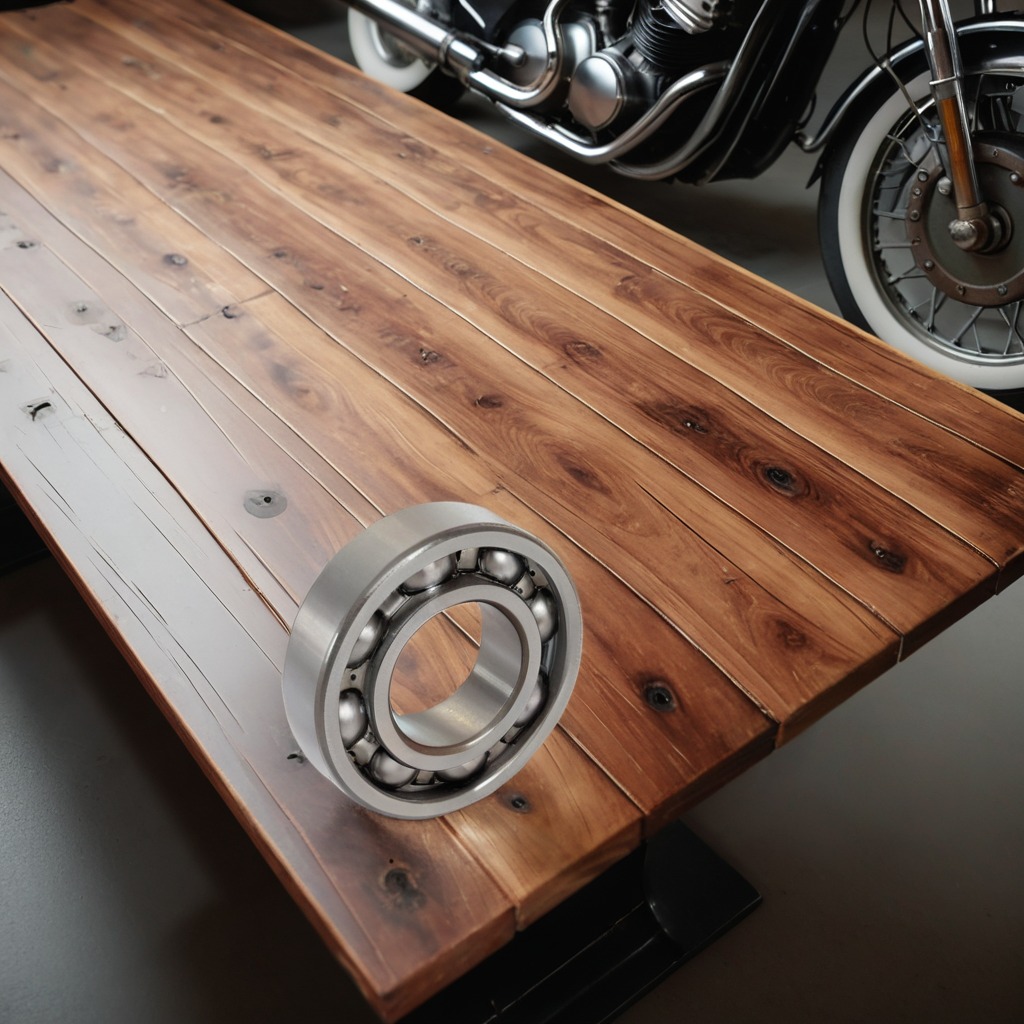
A metal ball bearing is lying on the wooden table.